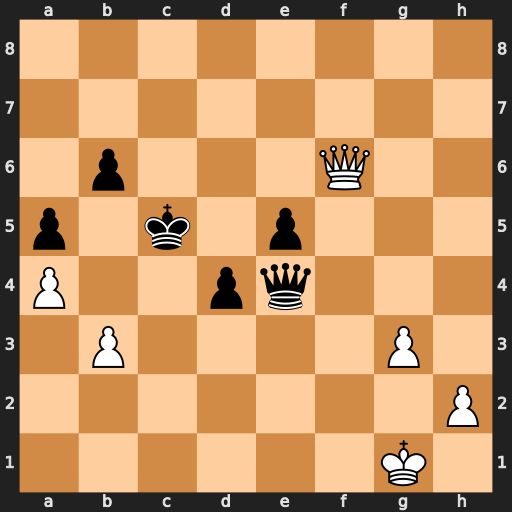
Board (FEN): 8/8/1p3Q2/p1k1p3/P2pq3/1P4P1/7P/6K1
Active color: w
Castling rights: -
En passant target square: -
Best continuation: Qf8+ Kc6 Qa8+